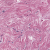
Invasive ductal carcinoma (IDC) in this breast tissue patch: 0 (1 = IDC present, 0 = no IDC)